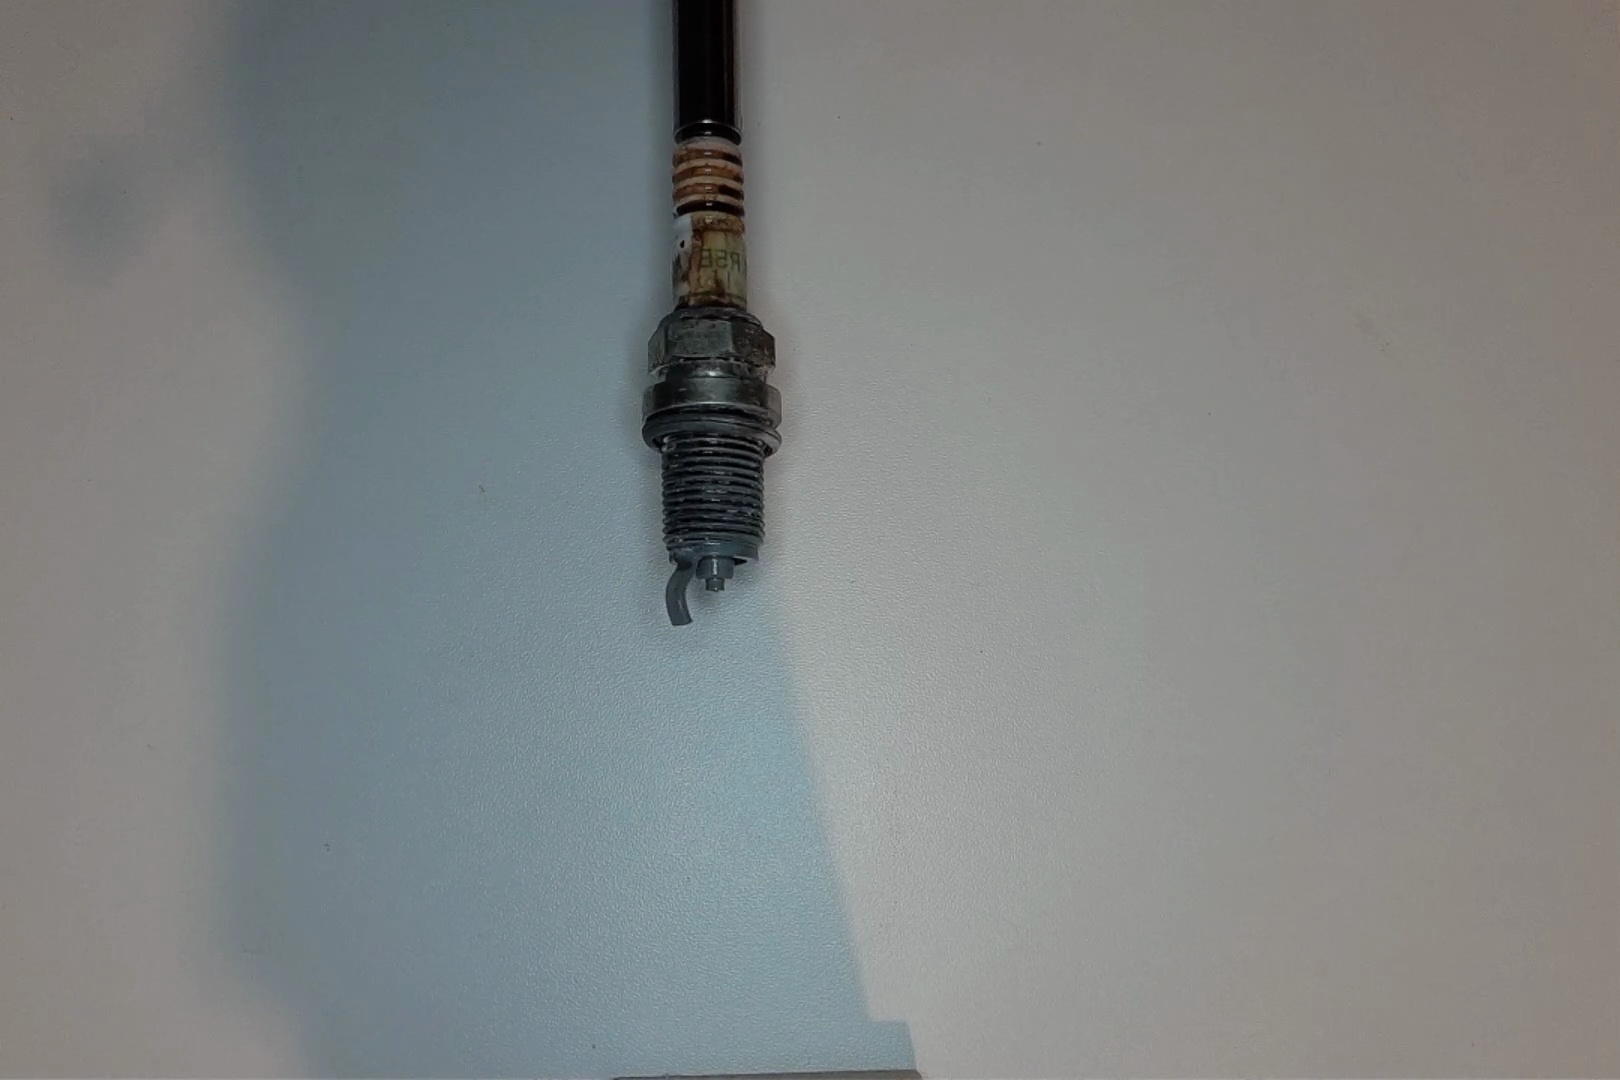
Label: anomaly